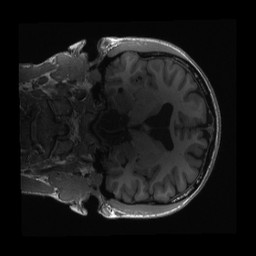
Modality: T1w
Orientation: coronal
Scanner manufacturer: siemens
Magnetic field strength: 3 T
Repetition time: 2.3 s
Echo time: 0.00289 s